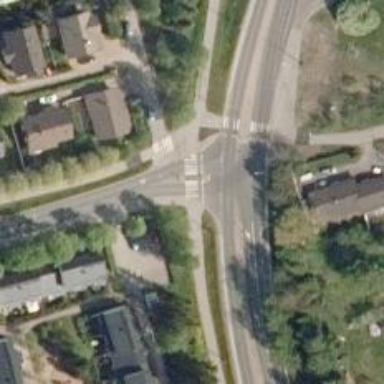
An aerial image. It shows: Marked road crossing.